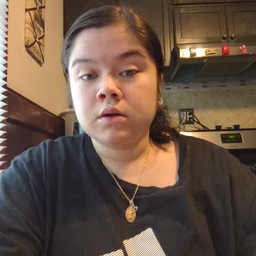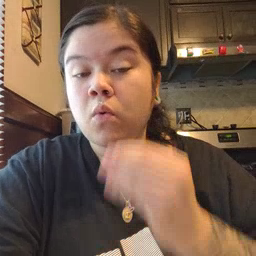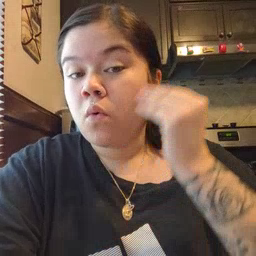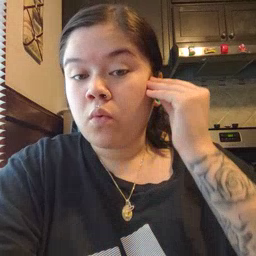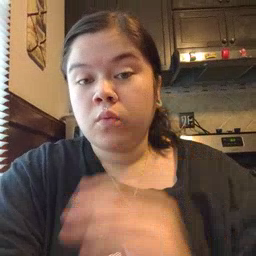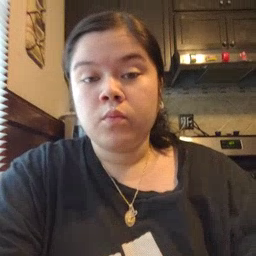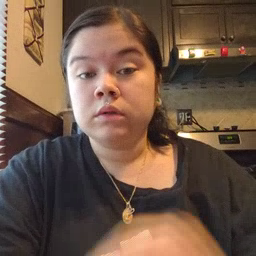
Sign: home